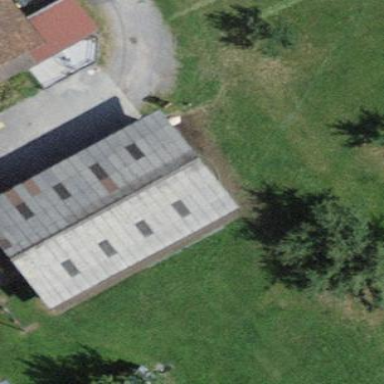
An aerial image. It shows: Barn.